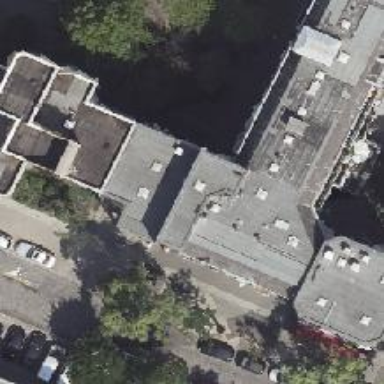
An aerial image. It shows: Parking entrance.